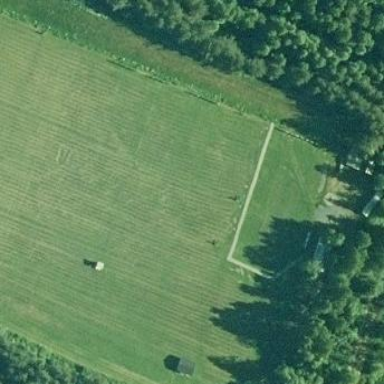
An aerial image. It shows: Archery pitch used for leisure and sports.